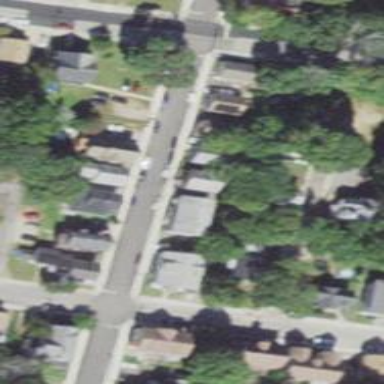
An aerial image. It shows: Residential driveway serving as service road.